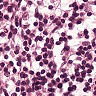
Metastatic tissue present: no